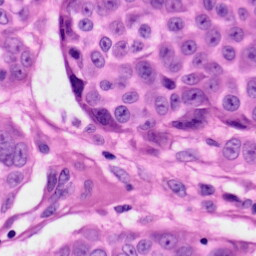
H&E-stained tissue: Skin